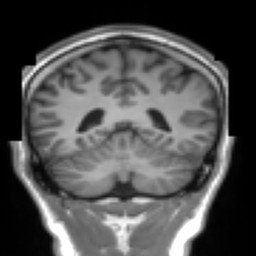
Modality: T1w
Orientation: sagittal